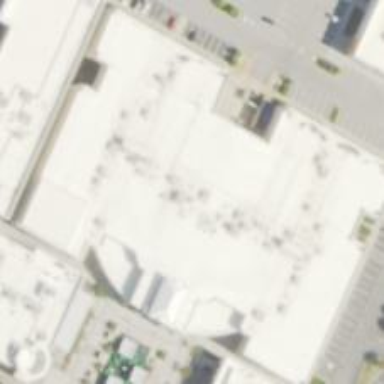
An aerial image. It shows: Cinema building.